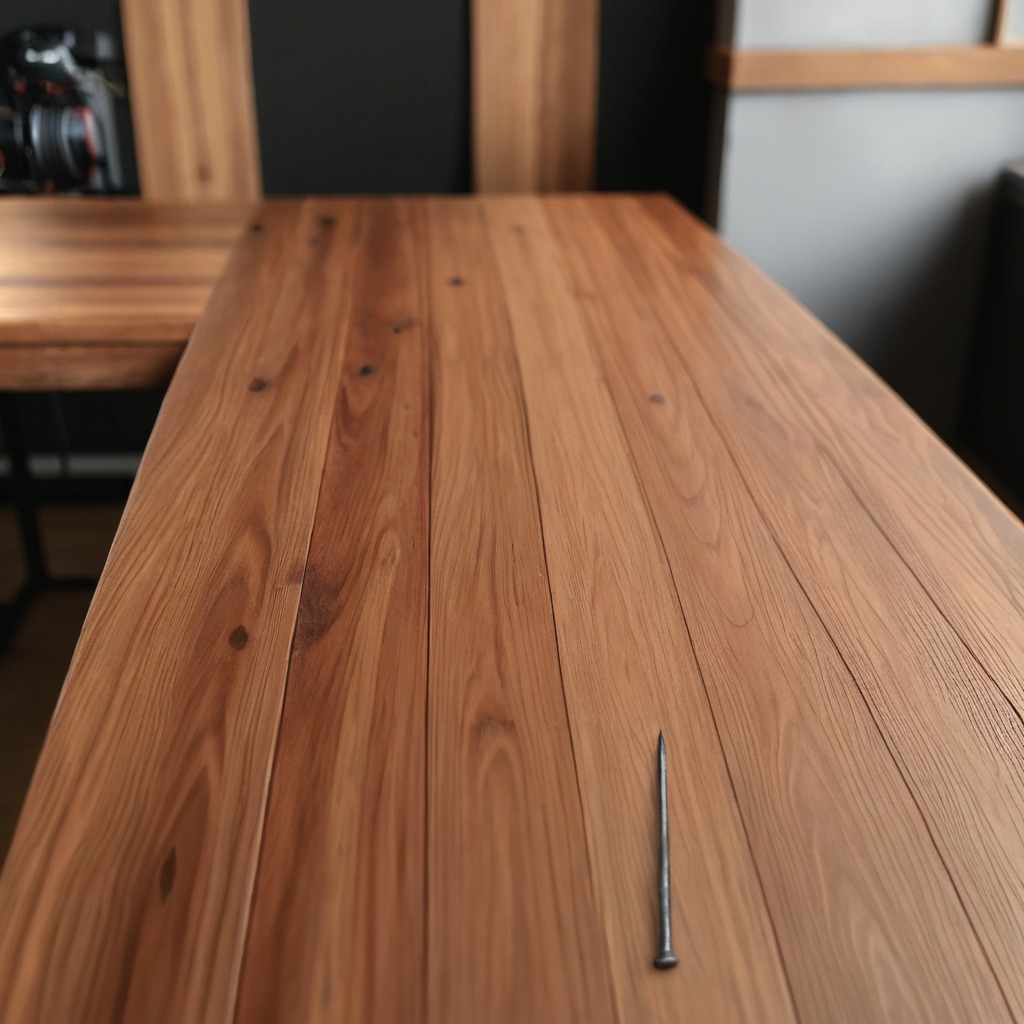
A nail is lying on the wooden table in the carpentry studio.